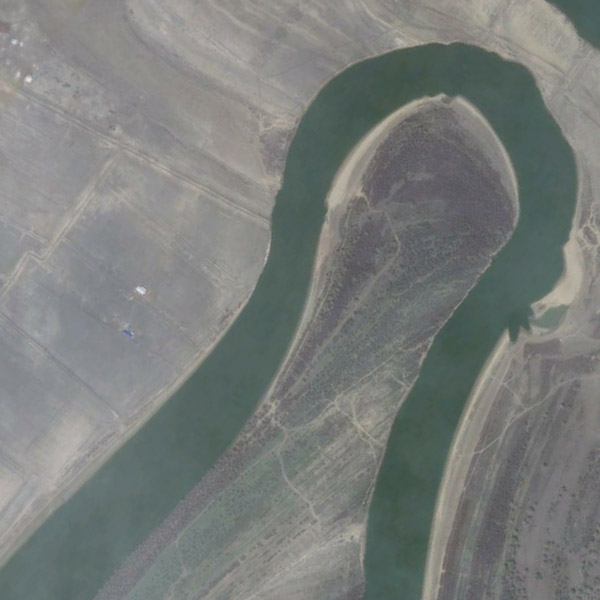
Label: River